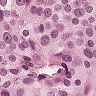
Metastatic tissue present: yes